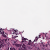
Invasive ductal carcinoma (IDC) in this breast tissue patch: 1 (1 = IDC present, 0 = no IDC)